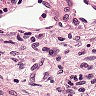
Metastatic tissue present: no